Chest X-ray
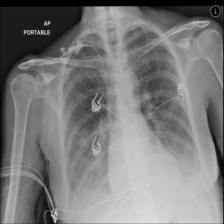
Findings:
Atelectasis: negative
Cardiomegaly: negative
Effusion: negative
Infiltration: negative
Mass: negative
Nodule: negative
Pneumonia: negative
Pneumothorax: negative
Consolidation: negative
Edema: negative
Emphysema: negative
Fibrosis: negative
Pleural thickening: negative
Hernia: negative